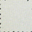
Piece: xx